Question: I have a single scrollview in my view controller and several subviews (textfields and labels). These subviews appear grouped in the middle of the screen, although I added constraints.
How can I make them appear with the standard spacing to the navigationbar?

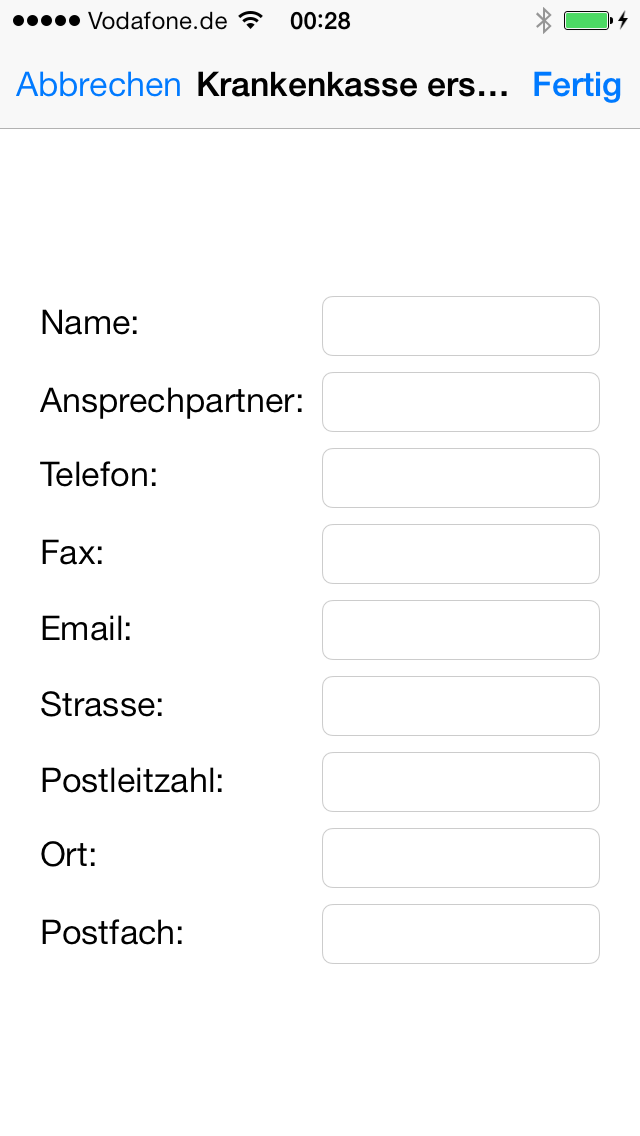
Answer: It might be a problem with translucent nav bar.
Turn on the nav bar translucent and see if the views are correctly positioned. If they are, you have to adjust the spacing in IB.